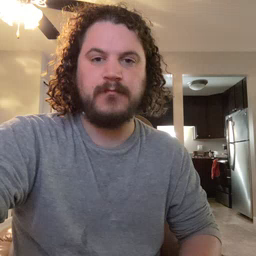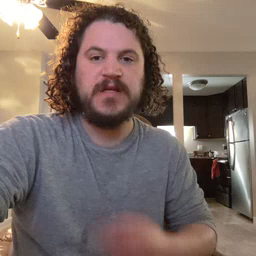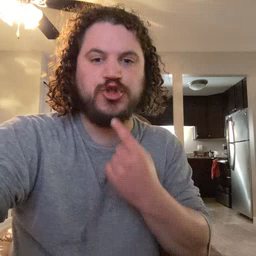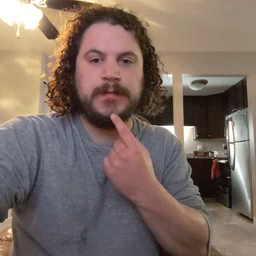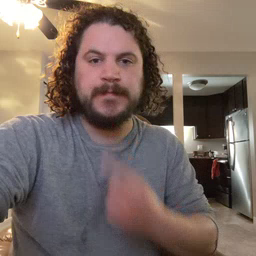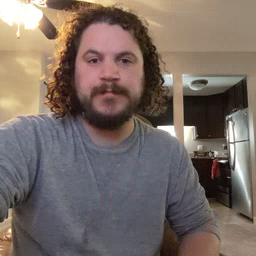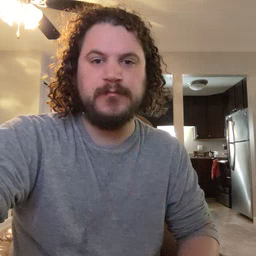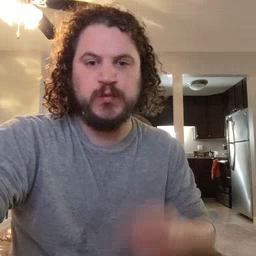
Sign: chin